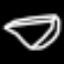
Label: diamond